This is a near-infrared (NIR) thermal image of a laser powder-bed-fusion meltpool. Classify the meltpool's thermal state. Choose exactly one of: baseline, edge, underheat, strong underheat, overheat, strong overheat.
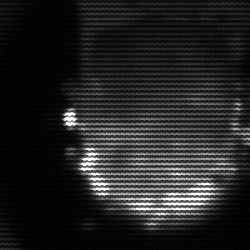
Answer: baseline